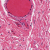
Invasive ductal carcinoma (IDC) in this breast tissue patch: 0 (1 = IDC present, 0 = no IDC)